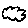
Label: cloud